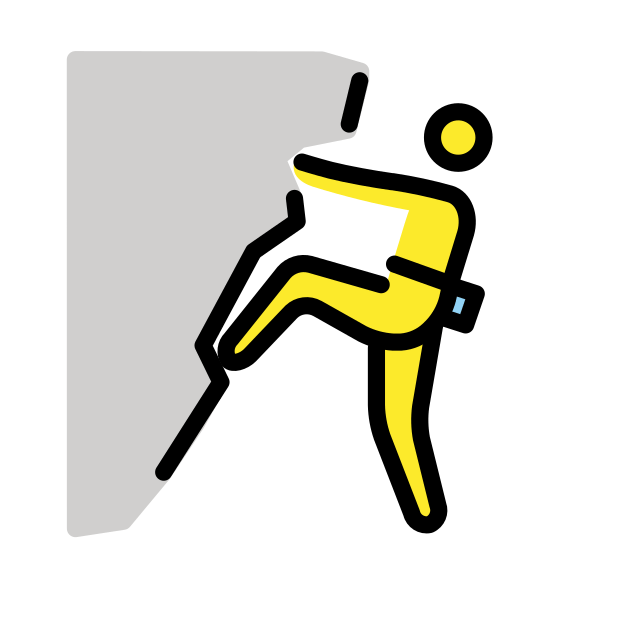
man climbing